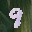
Label: 9